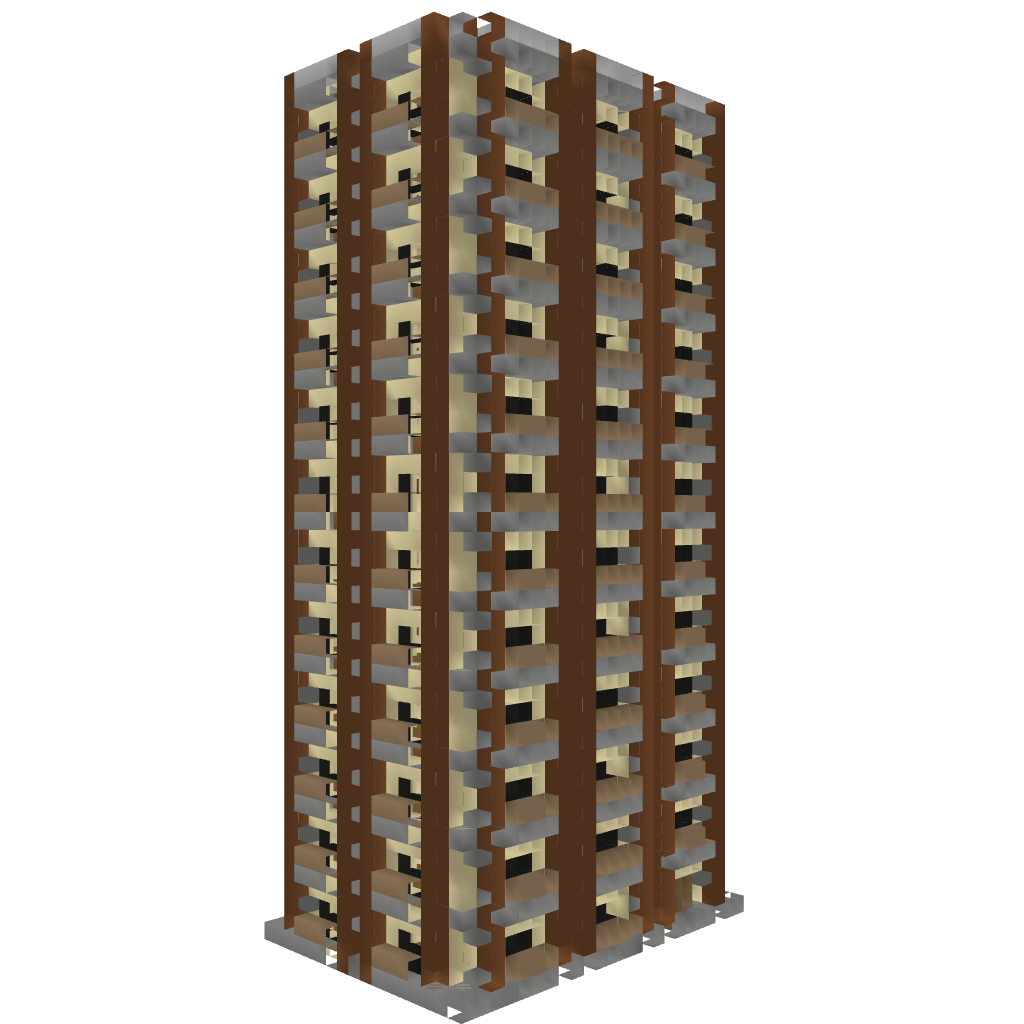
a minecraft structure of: Modern Skyscraper #1